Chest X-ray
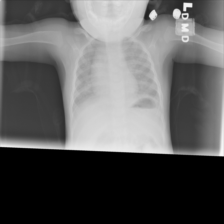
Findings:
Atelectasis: negative
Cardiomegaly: negative
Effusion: negative
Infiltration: negative
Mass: negative
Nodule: negative
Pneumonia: negative
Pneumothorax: negative
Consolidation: negative
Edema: negative
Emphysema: negative
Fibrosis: negative
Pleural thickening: positive
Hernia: negative